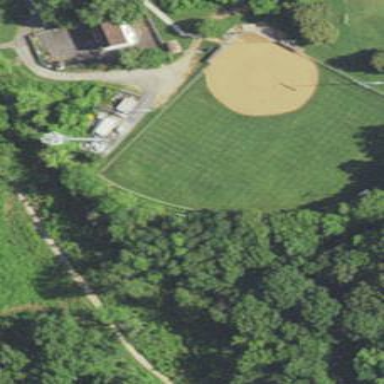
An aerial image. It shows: Softball pitch for leisure and sport activities.